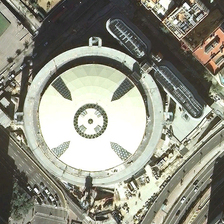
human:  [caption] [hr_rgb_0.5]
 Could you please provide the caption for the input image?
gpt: several buildings and roads are around a white circle center building .

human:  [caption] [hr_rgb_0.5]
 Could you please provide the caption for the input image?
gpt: several buildings and roads are around a white circle center building .

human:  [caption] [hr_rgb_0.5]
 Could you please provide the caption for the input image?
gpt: several buildings and roads are around a white circle center building .

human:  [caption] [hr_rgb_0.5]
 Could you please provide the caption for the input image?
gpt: several buildings and roads are around a white circle center building .

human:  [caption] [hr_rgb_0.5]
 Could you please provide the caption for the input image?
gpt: several buildings and roads are around a white circle center building .